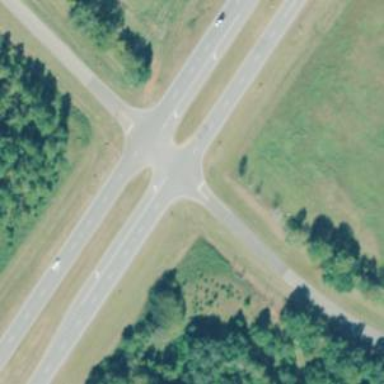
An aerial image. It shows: Asphalt trunk highway classified as expressway.